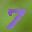
Label: 7